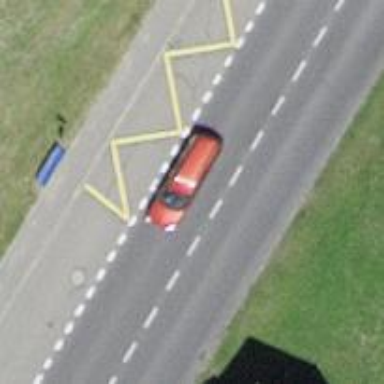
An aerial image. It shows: Bus stop equipped with public transport stop position.